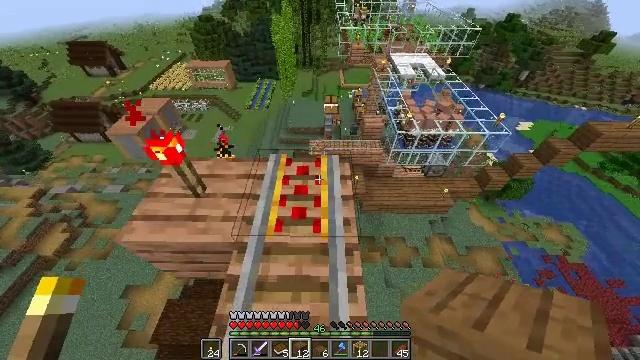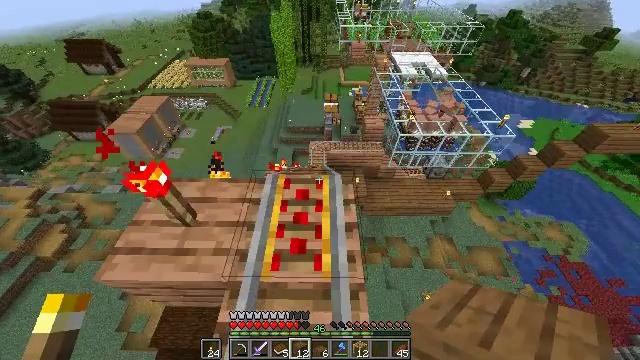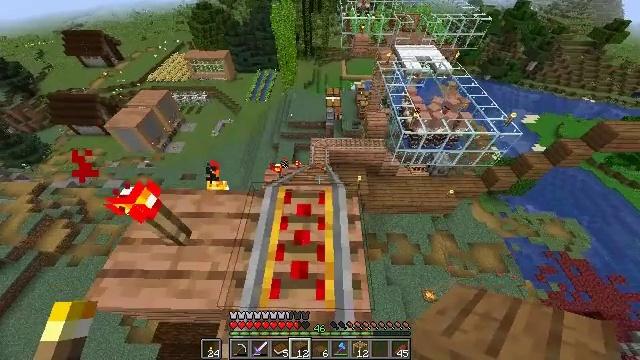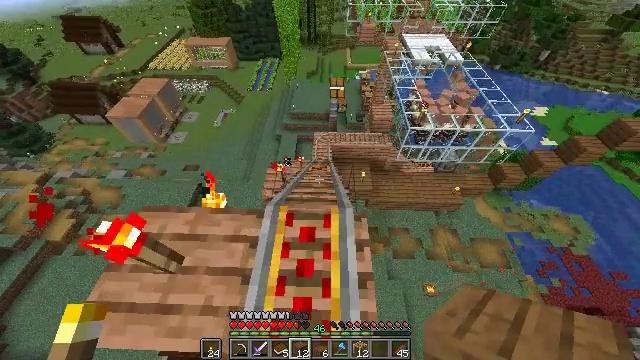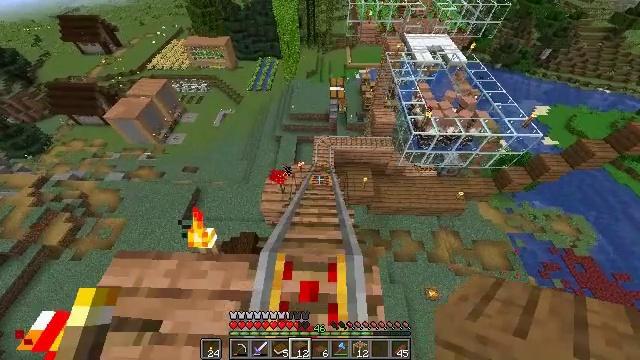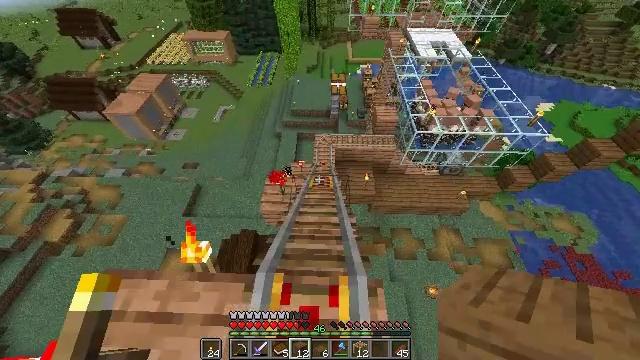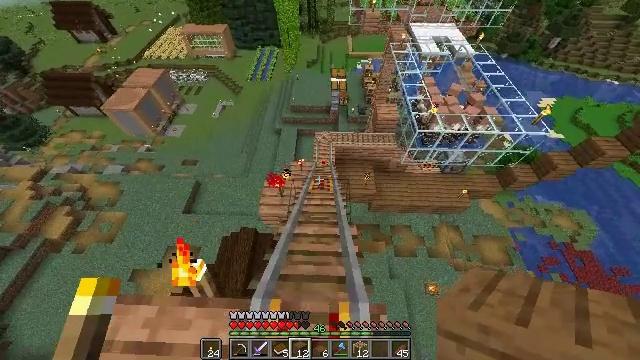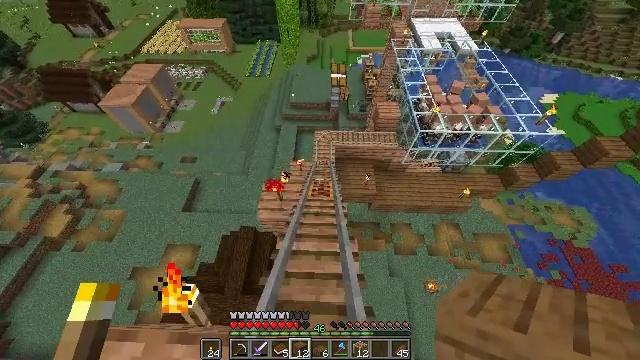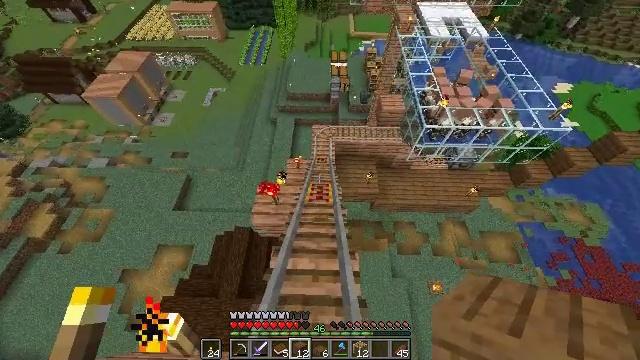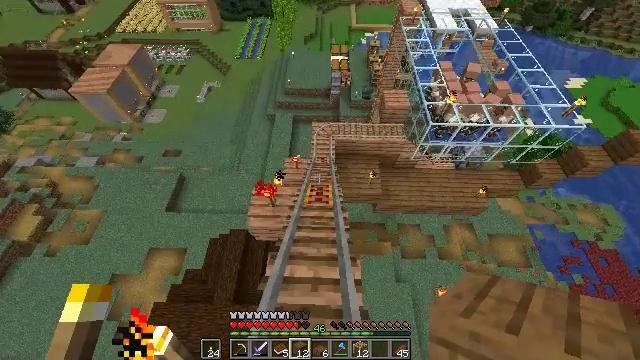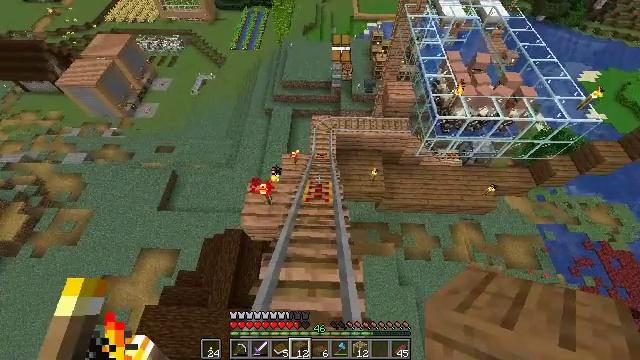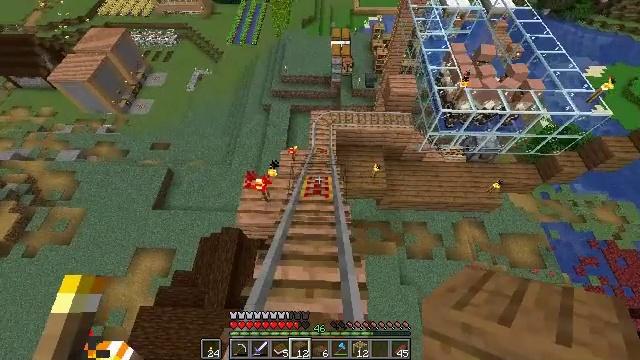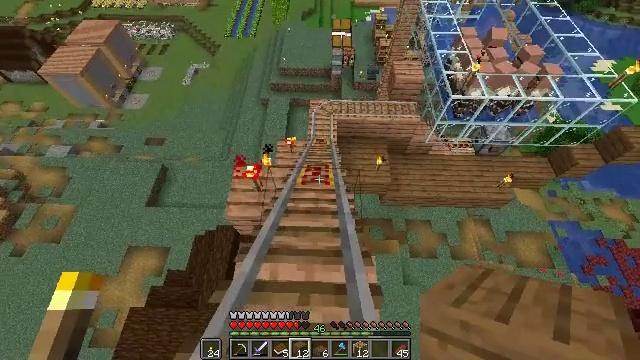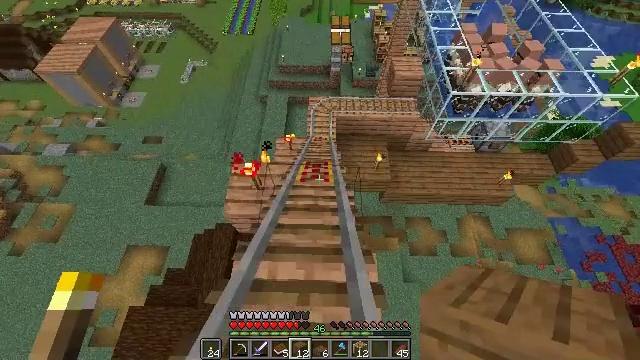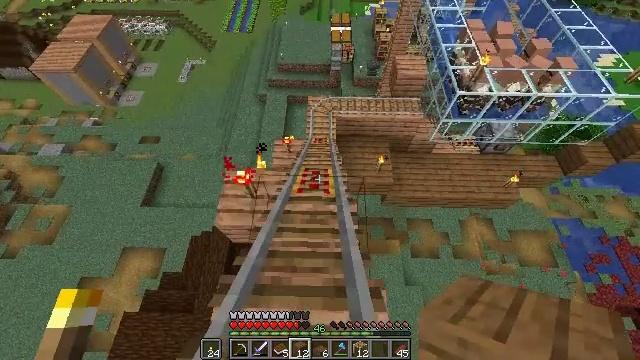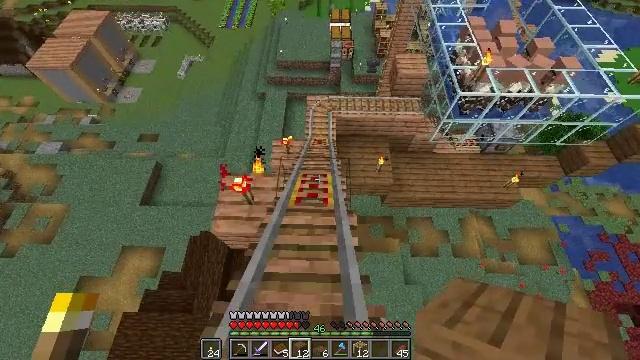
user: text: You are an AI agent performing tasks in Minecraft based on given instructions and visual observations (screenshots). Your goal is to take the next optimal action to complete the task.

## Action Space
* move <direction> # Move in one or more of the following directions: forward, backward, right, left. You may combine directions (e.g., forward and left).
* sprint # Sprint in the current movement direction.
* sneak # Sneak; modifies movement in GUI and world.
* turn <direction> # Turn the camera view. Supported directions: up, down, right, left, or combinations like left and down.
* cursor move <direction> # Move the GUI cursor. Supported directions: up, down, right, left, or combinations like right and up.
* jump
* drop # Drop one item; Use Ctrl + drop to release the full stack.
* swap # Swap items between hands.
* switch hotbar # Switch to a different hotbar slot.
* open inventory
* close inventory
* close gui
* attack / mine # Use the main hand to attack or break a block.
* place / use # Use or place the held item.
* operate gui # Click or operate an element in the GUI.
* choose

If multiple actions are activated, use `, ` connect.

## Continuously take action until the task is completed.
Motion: motion action
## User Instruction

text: Craft a spruce fence gate.
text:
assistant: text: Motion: move forward
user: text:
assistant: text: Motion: move forward, turn down
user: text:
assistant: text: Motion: move forward, turn left and down
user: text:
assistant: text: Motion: move forward
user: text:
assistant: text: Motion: move forward, turn down
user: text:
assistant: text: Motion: move forward, turn down
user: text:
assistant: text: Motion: turn down
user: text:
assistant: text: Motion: turn down
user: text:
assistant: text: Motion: no_op
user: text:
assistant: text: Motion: no_op
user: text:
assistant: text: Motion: move forward
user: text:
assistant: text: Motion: move forward
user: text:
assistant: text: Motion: move forward
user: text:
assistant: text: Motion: move forward
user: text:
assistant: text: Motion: move forward
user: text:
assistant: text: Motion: move forward, sprint
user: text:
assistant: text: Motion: move forward, sprint
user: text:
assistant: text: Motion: move forward, sprint
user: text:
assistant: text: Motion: move forward, sprint
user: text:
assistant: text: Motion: move forward
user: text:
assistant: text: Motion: move forward
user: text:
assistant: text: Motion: move forward, sprint
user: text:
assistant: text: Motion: move forward, sprint, turn left
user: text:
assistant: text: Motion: move forward, sprint, turn right
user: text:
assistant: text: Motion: move forward
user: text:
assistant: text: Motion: move forward
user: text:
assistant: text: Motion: move forward
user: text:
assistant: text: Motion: move forward
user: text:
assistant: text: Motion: no_op
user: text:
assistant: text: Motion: no_op